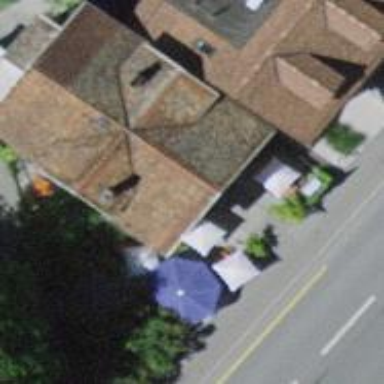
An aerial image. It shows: Restaurant.